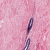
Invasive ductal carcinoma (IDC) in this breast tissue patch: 0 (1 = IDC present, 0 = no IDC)